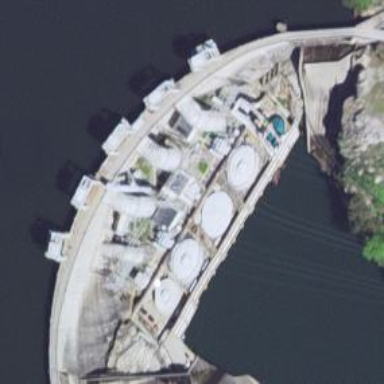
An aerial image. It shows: Hydro power generator using the water-storage method.